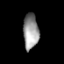
Tissue: prostate
Cell type: T cells
Senescence score: 0.7182
Nuclear area (px): 537
Mean DAPI intensity: 150.095